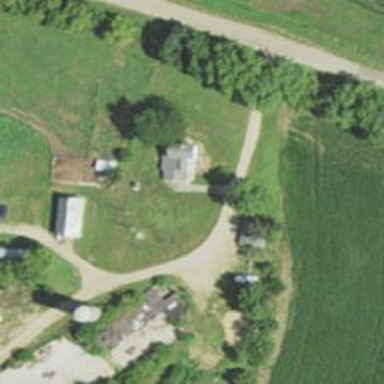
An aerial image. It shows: Driveway leading to service road.